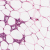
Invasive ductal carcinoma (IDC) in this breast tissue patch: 1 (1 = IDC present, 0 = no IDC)